Question: My application has built in ASP.NET MVC 5. Now, what I am trying to do is that application retrieves the text data from database and generate some html text. So, i can set that html text into a specific div element by assigning 'innerHtml' property. But, when i try to assign that html text into that div it doesn't render. It shows html text.

This is my code
'''
<script type="text/javascript">
var elem = document.getElementById('discussion');
elem.innerHTML = "@Server.HtmlDecode(@discussionDiv.ToString())";
</script>
'''
Is there any better way that can i use to set that html text into my dom element?
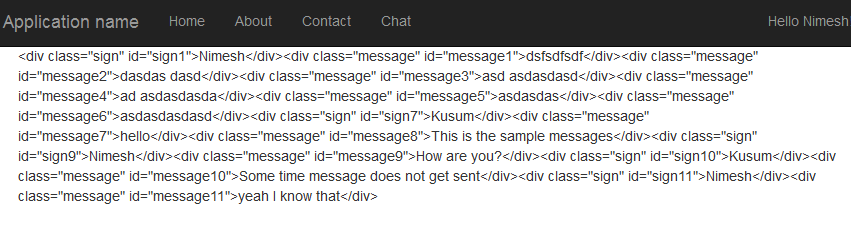
Answer: You should user 'Html.Raw'
'''
elem.innerHTML = '@Html.Raw(discussionDiv.ToString())';
'''
Since it contains a lot of double quotes '"' i've opted to use single quotes on the value.